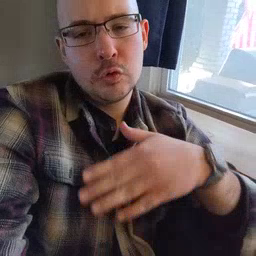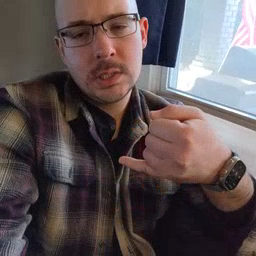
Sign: jeans